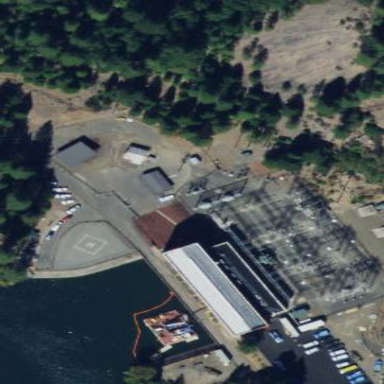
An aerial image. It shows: Power plant.